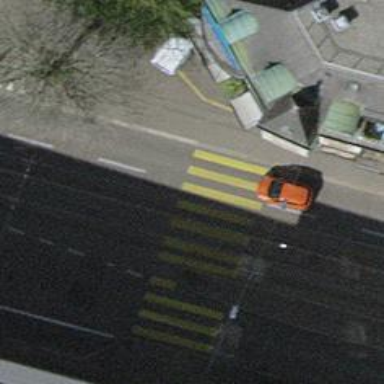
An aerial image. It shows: Kerb barrier.